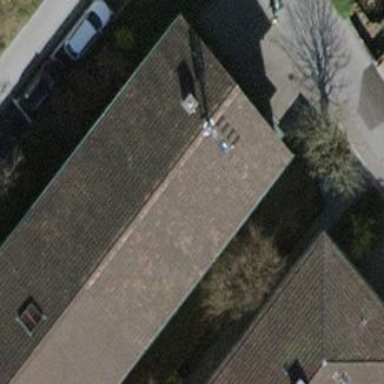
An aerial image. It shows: Building with tiled roof.